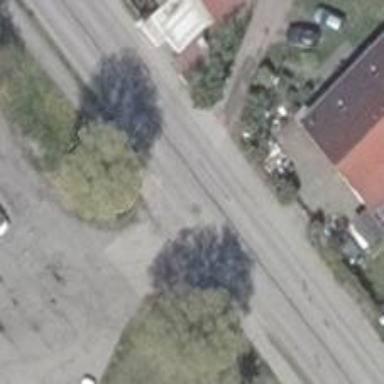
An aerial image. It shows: Secondary road with asphalt surface and sidewalk on the left side.